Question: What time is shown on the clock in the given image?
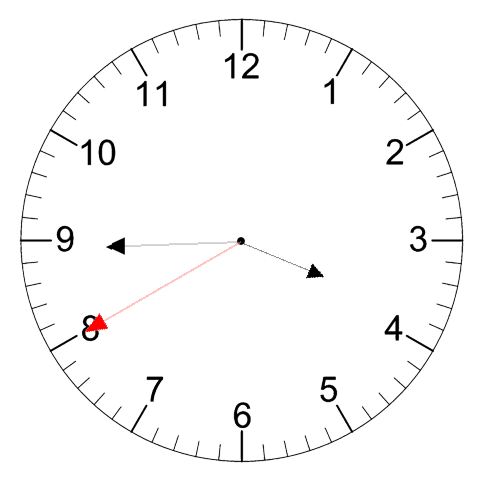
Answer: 03:44:40